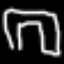
Label: pants